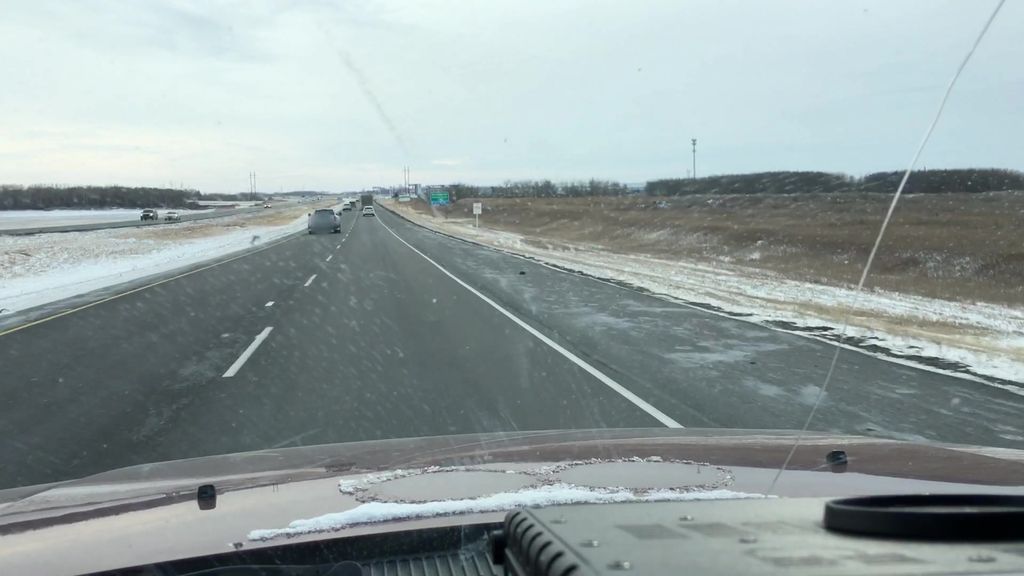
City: saskatoon